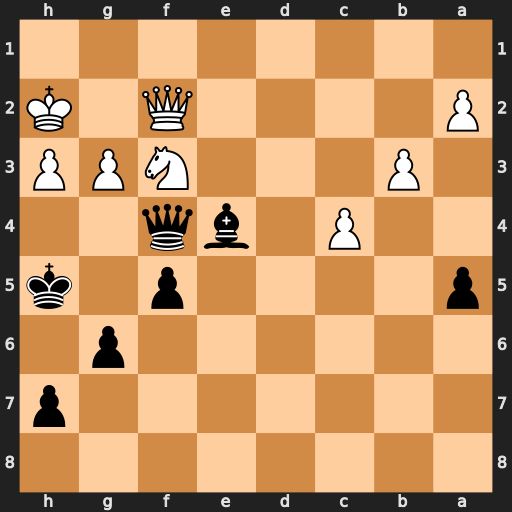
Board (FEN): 8/7p/6p1/p4p1k/2P1bq2/1P3NPP/P4Q1K/8
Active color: b
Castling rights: -
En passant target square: -
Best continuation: Qxf3 Qxf3+ Bxf3